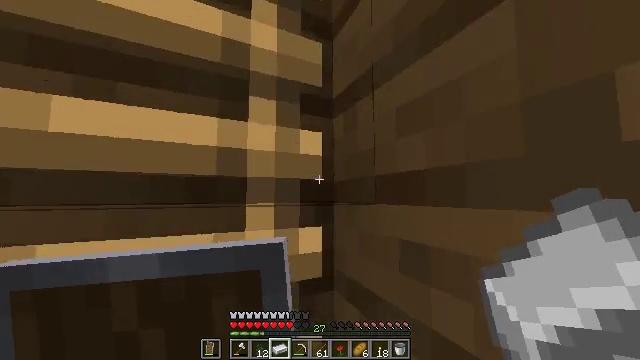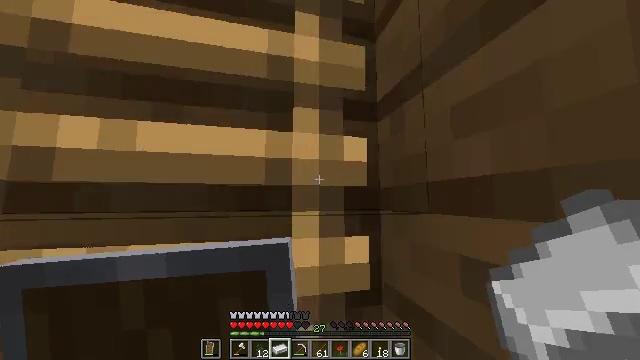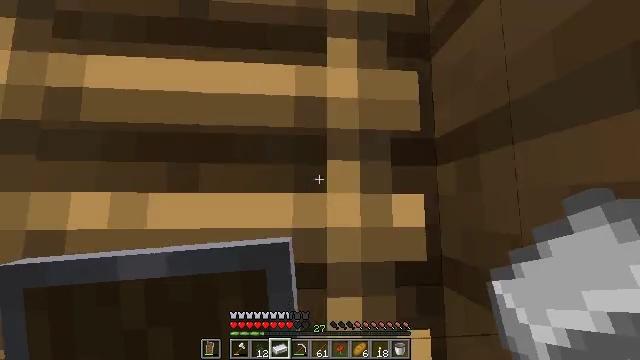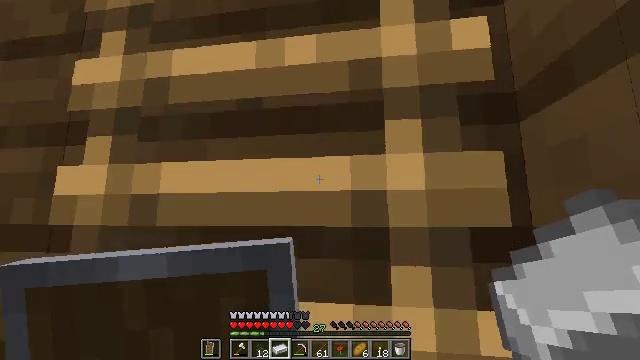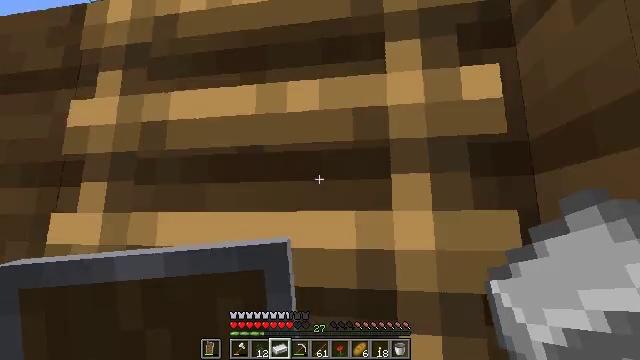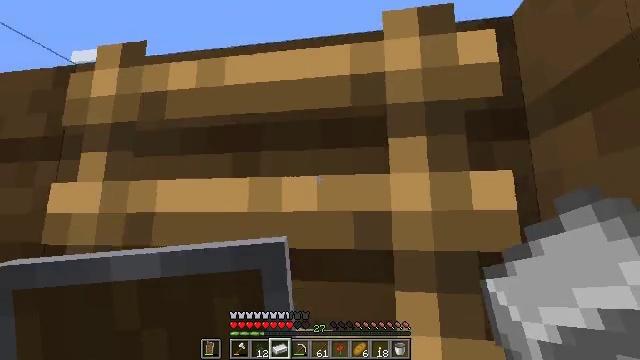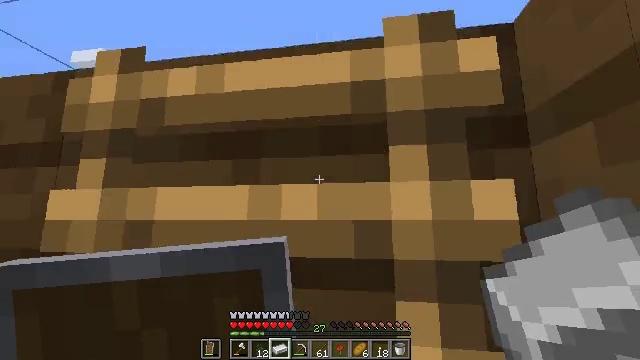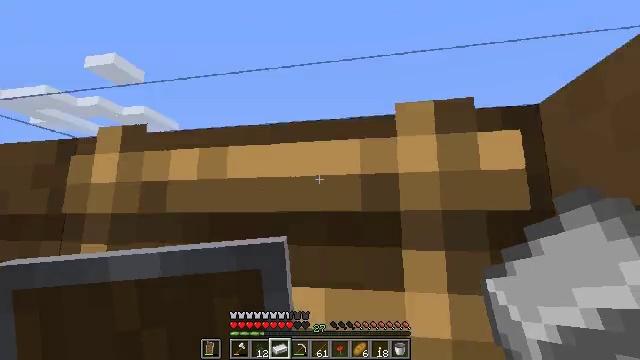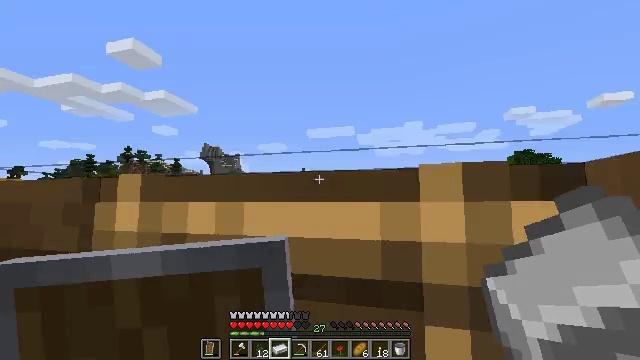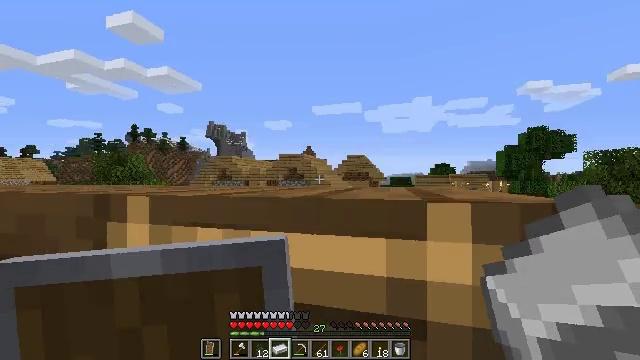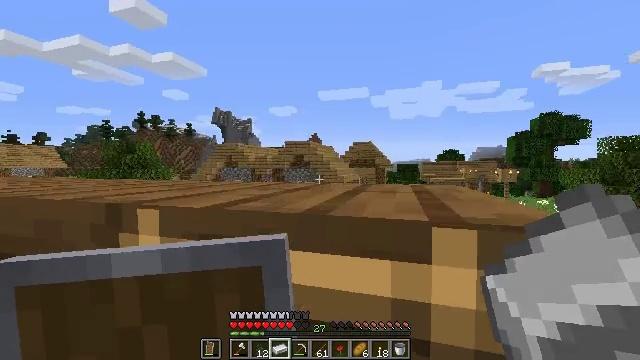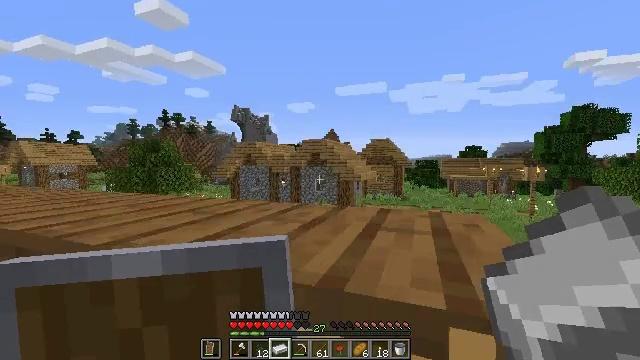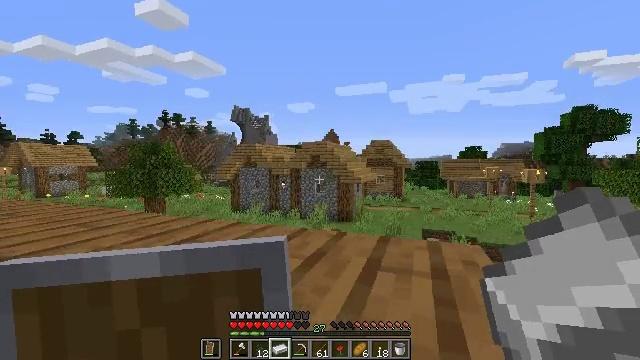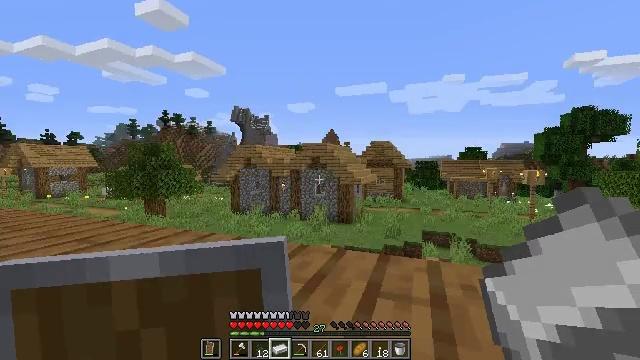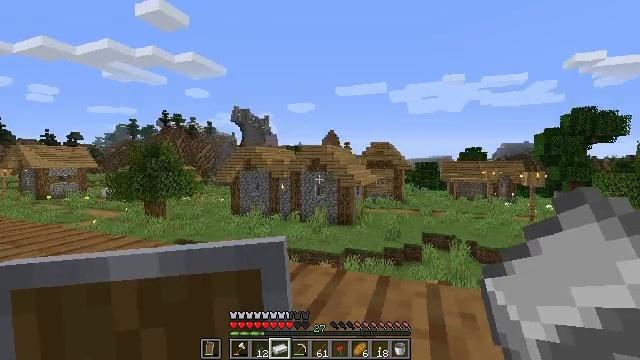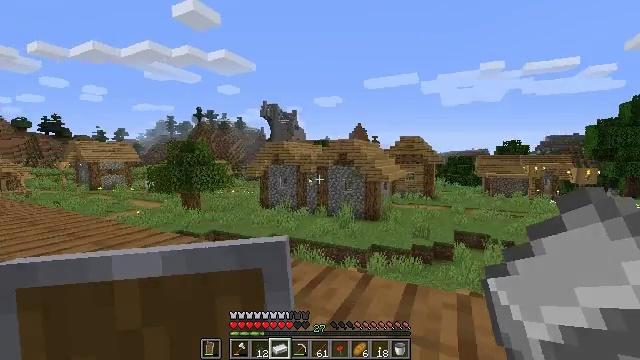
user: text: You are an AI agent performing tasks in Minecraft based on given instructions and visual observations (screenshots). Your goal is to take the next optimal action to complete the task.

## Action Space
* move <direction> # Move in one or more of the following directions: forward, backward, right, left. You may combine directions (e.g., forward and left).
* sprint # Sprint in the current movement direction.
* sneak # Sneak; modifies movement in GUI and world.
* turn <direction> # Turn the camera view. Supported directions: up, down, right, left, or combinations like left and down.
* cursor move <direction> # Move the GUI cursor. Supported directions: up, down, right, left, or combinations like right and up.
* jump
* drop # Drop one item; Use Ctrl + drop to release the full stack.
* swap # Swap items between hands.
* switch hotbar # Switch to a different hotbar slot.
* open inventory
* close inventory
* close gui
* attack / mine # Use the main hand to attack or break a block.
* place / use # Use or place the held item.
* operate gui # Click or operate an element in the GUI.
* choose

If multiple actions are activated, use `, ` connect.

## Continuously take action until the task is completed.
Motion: motion action
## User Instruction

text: Remove an iron shovel from the inventory.
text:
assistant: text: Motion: move forward, sprint, turn left and up, jump
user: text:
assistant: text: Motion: move forward, sprint, turn left, jump
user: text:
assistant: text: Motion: move forward, sprint, turn left and up, jump
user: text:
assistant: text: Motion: move forward, sprint, jump
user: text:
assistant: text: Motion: move forward and move right, sprint, jump
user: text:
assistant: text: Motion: move forward and move right, sprint, jump
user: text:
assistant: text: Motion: move forward and move right, sprint, turn left, jump
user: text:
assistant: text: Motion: move forward and move right, sprint, turn left and down, jump
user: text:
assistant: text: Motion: move forward and move right, sprint, turn left and down, jump
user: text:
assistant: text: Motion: move forward and move right, sprint, turn left and down, jump
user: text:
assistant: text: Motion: move forward and move right, sprint, turn left, jump
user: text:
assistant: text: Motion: move forward and move right, sprint, jump
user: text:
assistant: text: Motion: move forward and move right, sprint, jump
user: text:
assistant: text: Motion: move forward and move right, sprint, jump
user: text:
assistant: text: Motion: move forward and move right, sprint, turn left and down, jump
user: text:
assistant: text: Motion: move forward and move right, sprint, turn left and down, jump
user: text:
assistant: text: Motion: move forward and move right, sprint, turn left and down, jump
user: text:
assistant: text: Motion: move forward and move right, sprint, turn left and down, jump
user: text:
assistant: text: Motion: move forward and move right, sprint, turn left and down, jump
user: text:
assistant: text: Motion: move forward and move right, sprint, turn left
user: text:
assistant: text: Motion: move forward and move right, sprint, turn left
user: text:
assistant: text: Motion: move forward and move right, sprint, turn left
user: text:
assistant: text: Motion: move forward and move right, sprint, turn left
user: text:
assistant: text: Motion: move forward and move right, sprint, turn left
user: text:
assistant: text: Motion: move forward and move right, sprint
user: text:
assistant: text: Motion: move forward and move right, sprint, turn left and up
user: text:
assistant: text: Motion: move forward, sprint, turn left
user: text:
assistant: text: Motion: move forward, sprint, turn left and up, jump
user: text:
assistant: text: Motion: move forward, sprint, jump
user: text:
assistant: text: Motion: move forward, sprint, turn left, jump